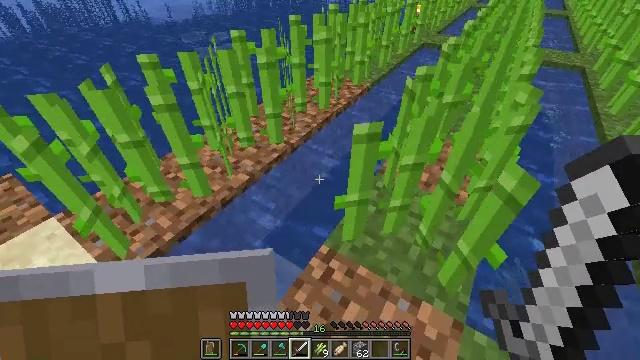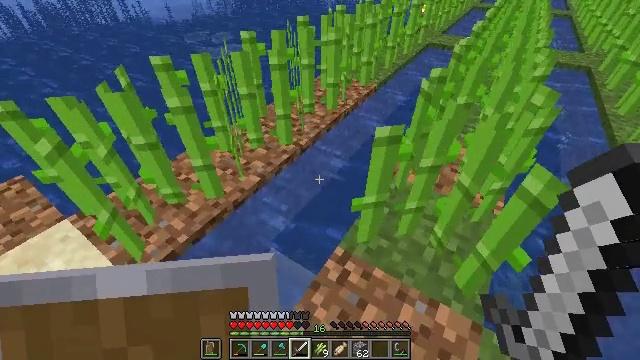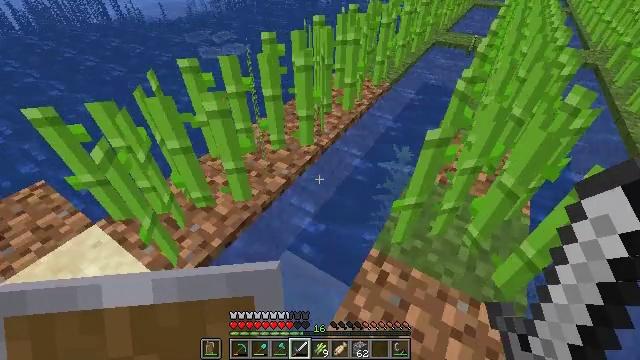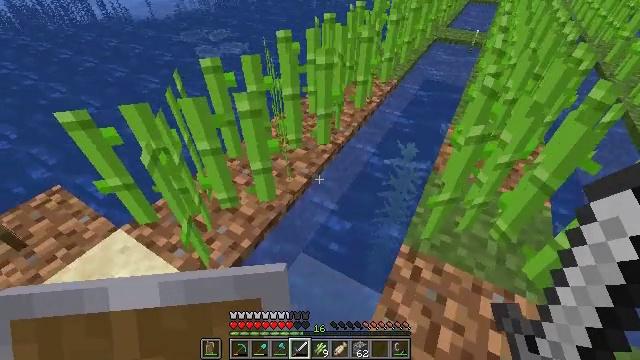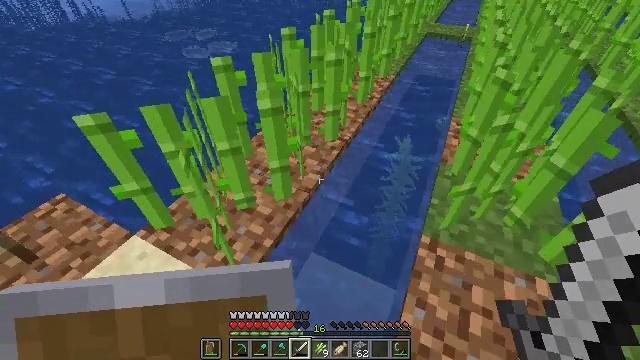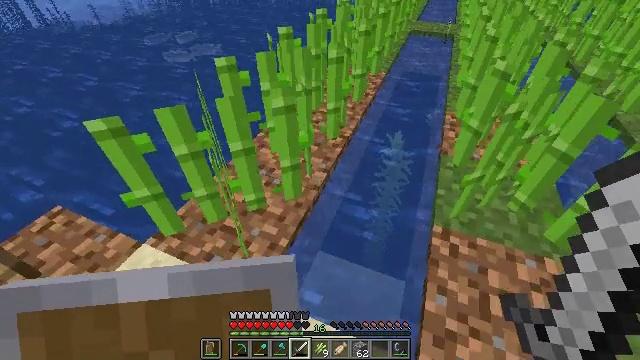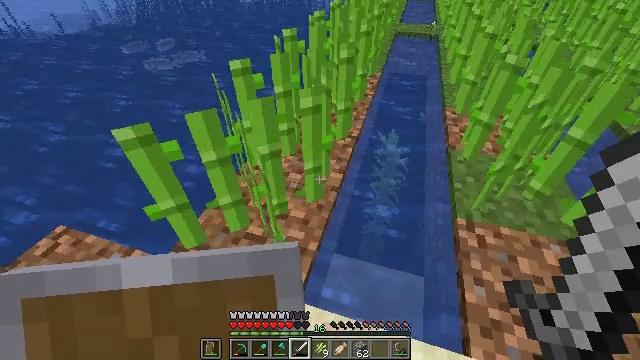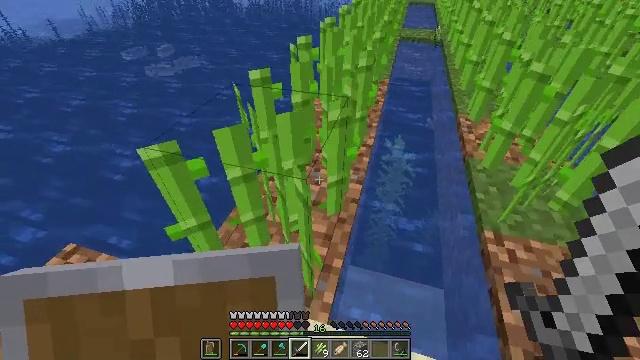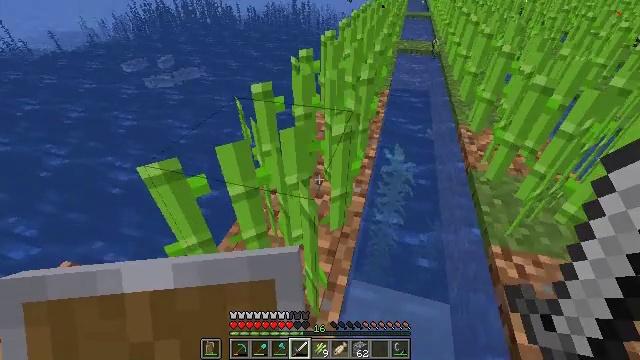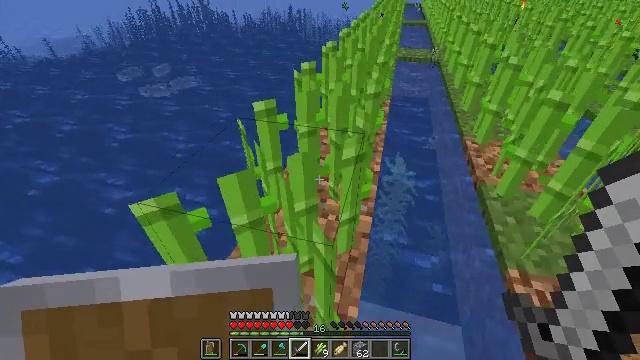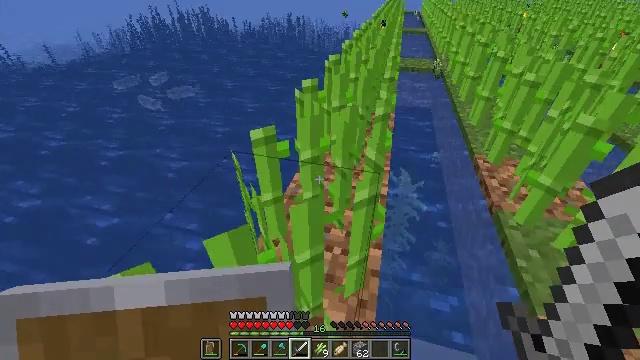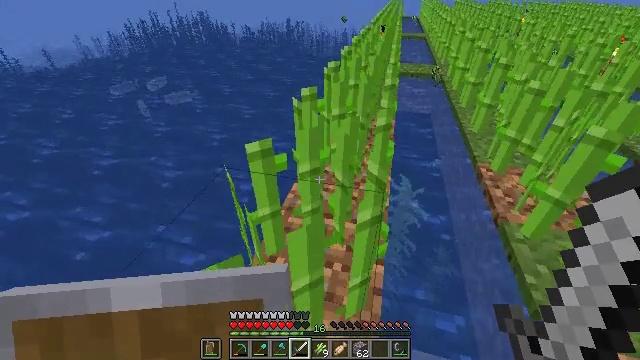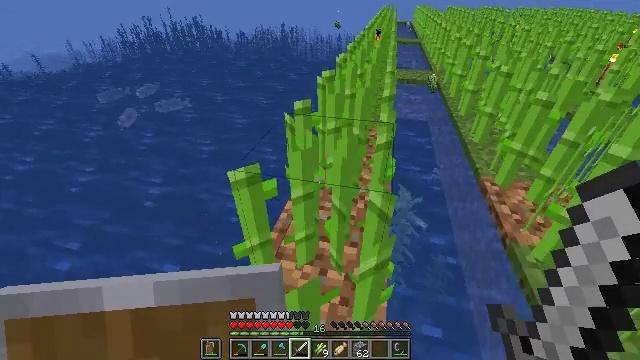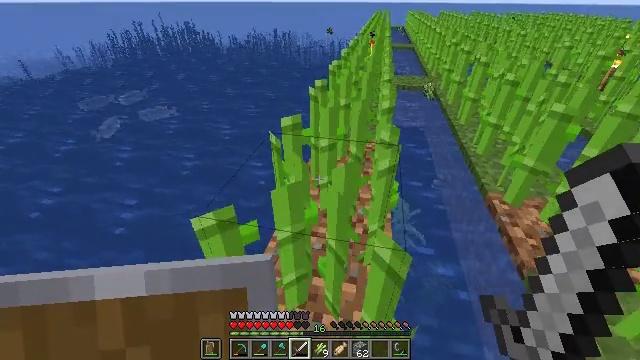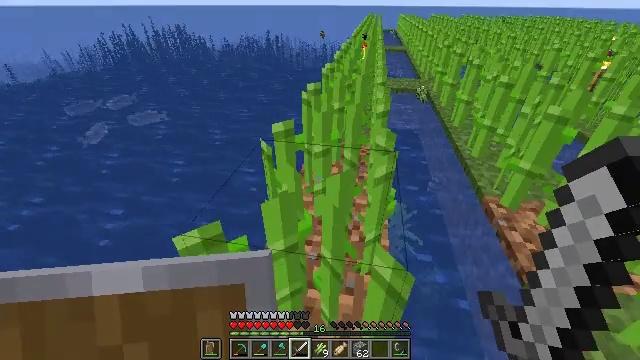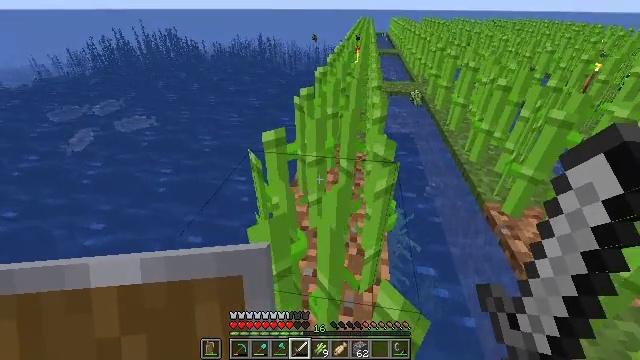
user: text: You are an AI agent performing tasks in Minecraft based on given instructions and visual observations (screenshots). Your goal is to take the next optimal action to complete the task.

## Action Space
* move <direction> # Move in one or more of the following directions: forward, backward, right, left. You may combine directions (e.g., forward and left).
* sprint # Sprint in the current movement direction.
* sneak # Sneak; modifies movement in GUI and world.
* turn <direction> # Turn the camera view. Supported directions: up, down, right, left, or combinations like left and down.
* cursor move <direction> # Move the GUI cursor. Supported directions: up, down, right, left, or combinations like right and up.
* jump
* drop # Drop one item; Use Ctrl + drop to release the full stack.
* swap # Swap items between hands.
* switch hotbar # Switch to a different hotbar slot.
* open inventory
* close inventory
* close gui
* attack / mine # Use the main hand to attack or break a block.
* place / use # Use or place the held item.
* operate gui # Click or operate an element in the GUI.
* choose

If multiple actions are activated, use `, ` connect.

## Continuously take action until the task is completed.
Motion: motion action
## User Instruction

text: Harvest kelp from the ocean.
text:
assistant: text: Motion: move left
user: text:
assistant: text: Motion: move left, turn right
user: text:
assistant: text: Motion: move left, turn right
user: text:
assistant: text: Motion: move left, turn right
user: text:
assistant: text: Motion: move left, turn right
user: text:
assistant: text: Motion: move forward and move left, turn right
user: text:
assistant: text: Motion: move forward and move left
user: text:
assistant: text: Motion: move forward, turn up
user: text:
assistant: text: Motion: move forward, turn up
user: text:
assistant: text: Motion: move forward, turn up
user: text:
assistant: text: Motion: move forward
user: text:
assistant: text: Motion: move forward, turn right
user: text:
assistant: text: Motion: move forward, turn right
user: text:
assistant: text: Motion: move forward, turn right
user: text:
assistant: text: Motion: move forward, turn right
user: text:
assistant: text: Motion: move forward, turn right
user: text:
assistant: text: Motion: move forward, turn right
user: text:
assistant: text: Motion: move forward
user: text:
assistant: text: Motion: move forward, turn right
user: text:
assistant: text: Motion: move forward
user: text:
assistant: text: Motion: move forward, turn right
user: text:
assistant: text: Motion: move forward
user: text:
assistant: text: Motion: move forward
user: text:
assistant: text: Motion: move forward
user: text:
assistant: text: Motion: move forward
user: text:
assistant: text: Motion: move forward
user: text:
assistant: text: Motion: move forward and move right
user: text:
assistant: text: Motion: move forward and move right
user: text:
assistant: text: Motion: move forward and move right
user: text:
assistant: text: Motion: move forward and move right